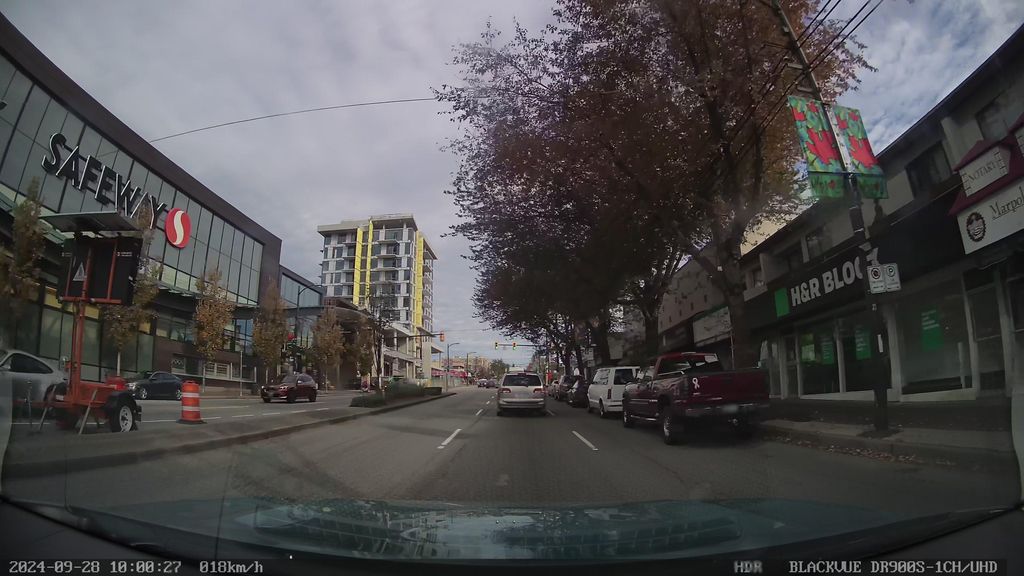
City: vancouver